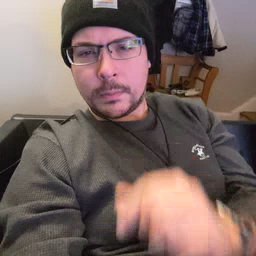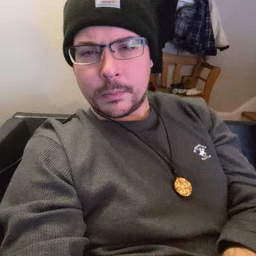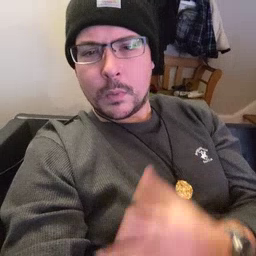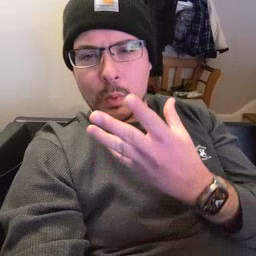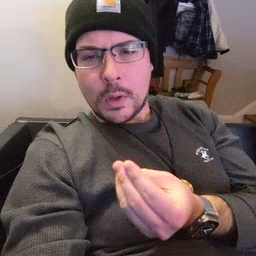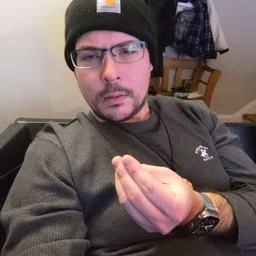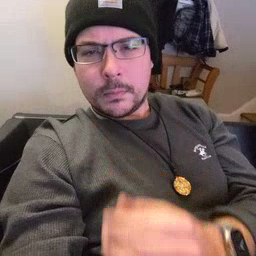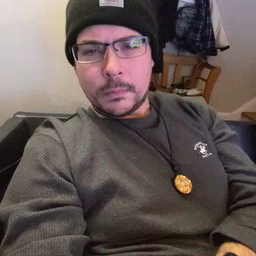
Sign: wet